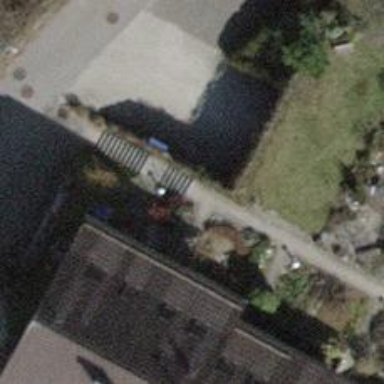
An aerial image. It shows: Concrete steps.